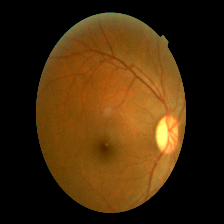
Diabetic retinopathy grade: Mild